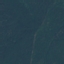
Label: Forest